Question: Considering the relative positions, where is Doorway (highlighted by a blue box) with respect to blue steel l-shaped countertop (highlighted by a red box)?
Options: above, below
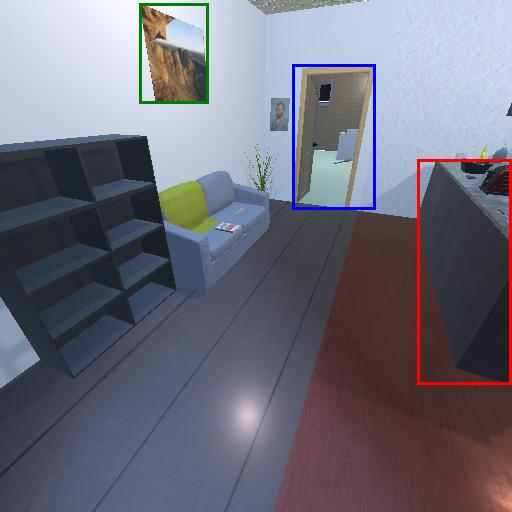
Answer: above